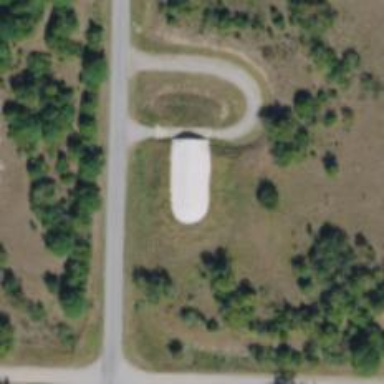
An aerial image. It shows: Military bunker.